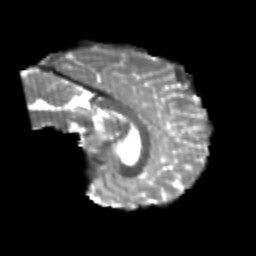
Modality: T2w
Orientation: sagittal
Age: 21
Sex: male
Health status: healthy
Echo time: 0.074 s